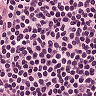
Metastatic tissue present: no